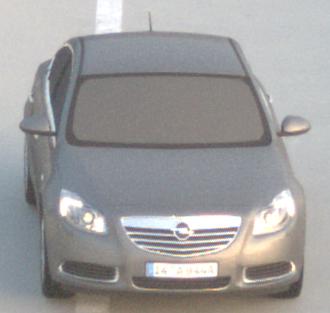
Make: Opel
Model: Insignia 1.6
Detailed model: Insignia (A) Notch Back
Model produced from: 2008/11
Model produced until: 2008/12
Doors: 4
Color: gray
Road condition: dry road
Daytime: sunrise or sunset
Contrast: low contrast